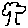
Label: tree